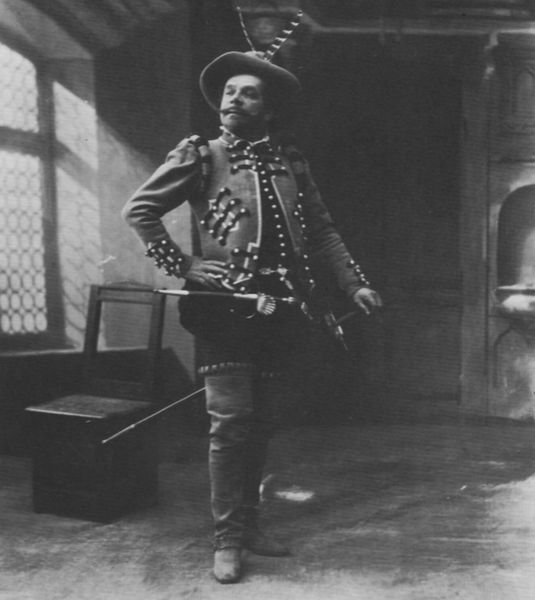
Titel: Constant Coquelin (gen. Coquelin ainé) (1841-1909), Schauspieler
Künstler: Atelier Nadar
Institution: unbekannt
Schlagwörter: dunkel, feder, mann, schatten, weiß, fenster, grau, hell, hut, licht, raum, schwarz, stuhl, tür, zimmer, blick, haube, jacke, schnurrbart, portrait, sonne, boden, interieur, pose, stickerei, bühne, theater, brunnen, kostum, mauer, dielen, schnäuzer, maskerade, verkleidung, atelier, stube, lichteinfall, foto, photographie, truhe, stolz, narr, lehnstuhl, fensterrahmen, künstler, uniform, waffe, kugeln, degen, stiefel, dielenboden, tracht, wams, schauspieler, butzenscheiben, karneval, quasten, verglasung, bleigals, butzenfenster, puzzenglas, puzzenscheibe